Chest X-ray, PA view. Patient: 73 years old, sex M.
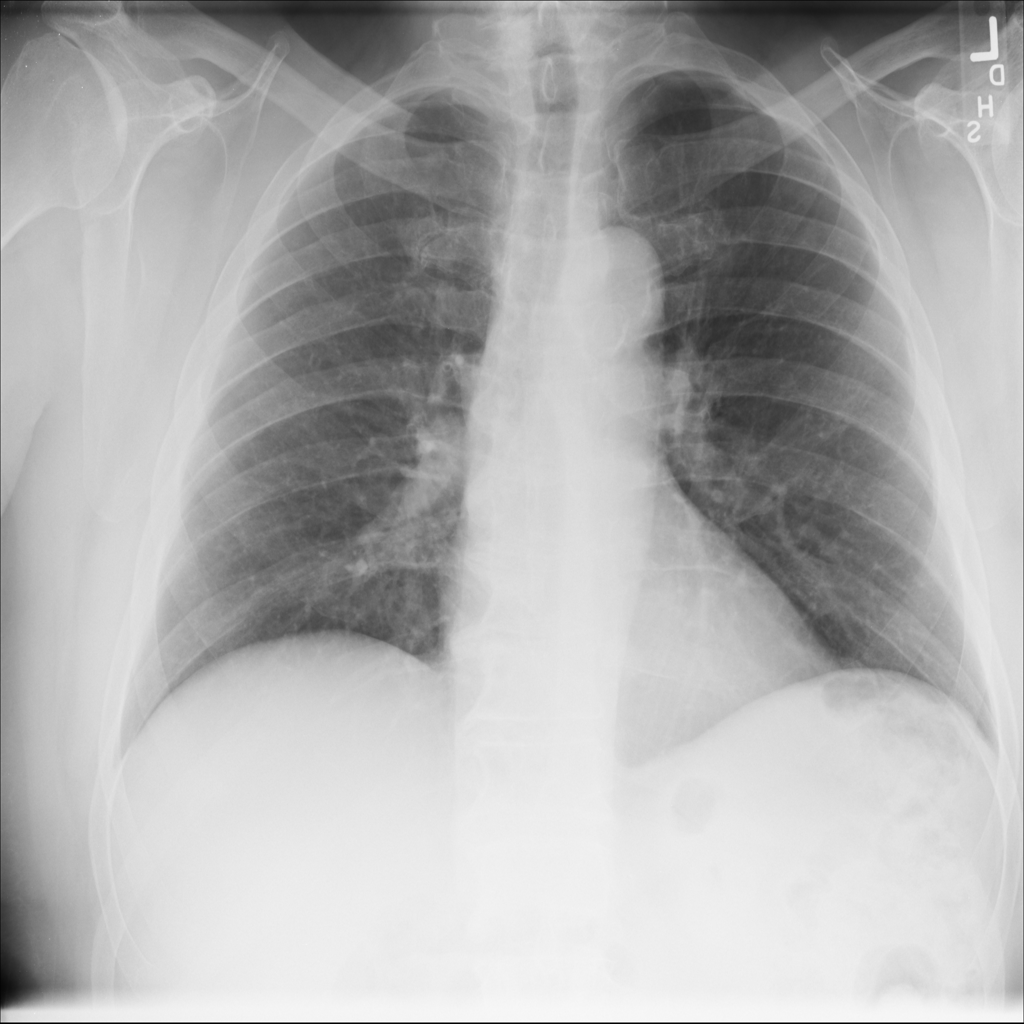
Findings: No Finding